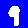
Digit: 9